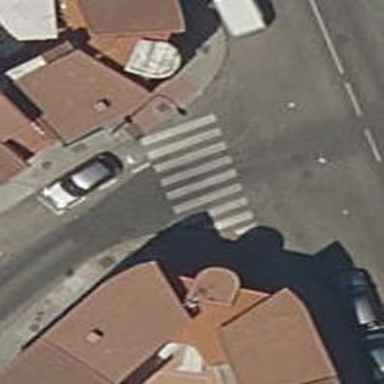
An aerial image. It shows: Uncontrolled road crossing.